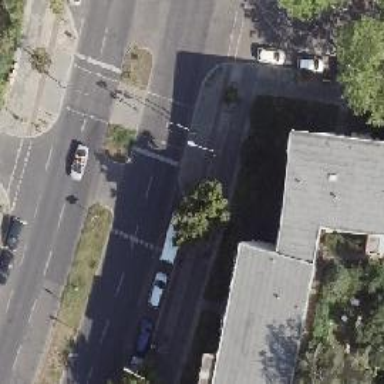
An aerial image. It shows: Road with traffic signals.